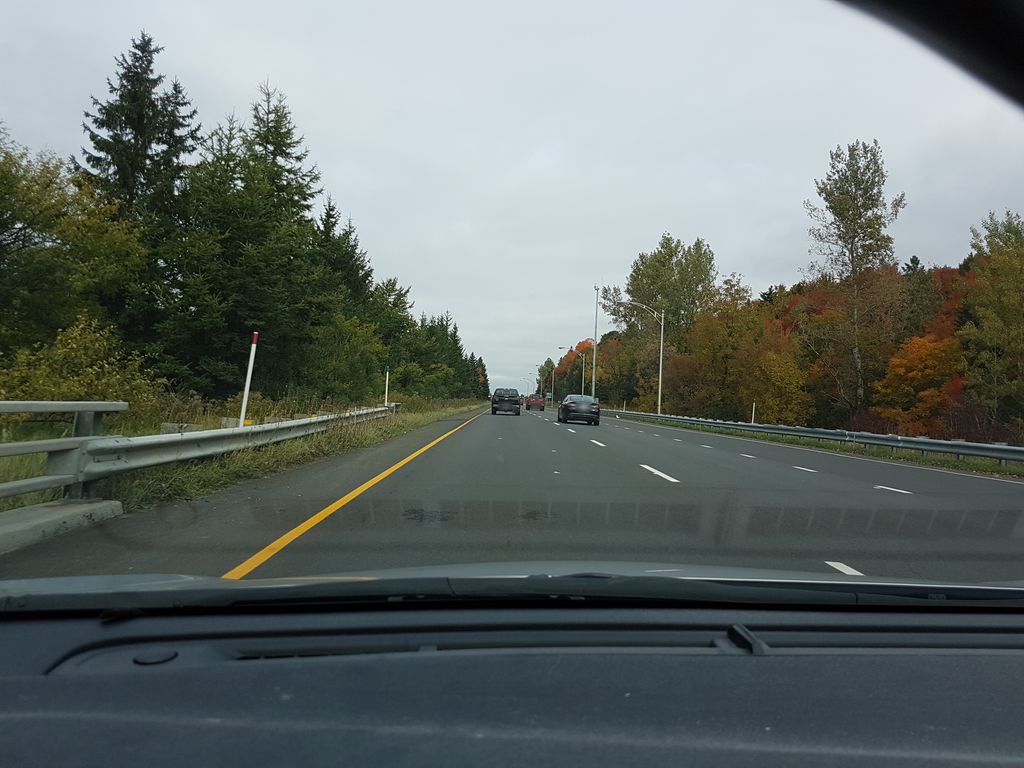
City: quebec_city